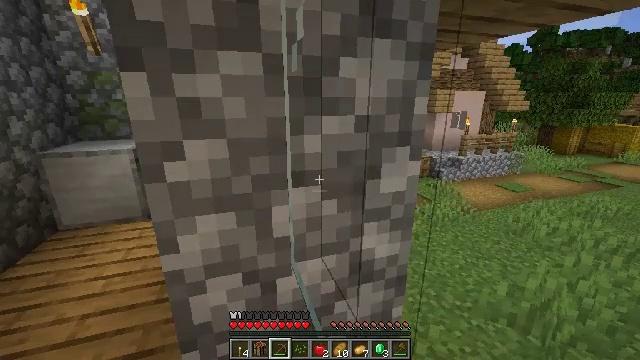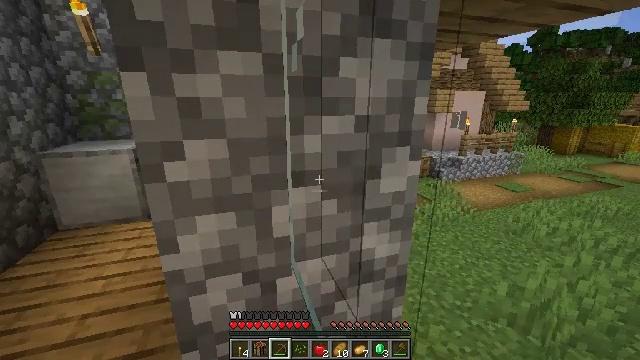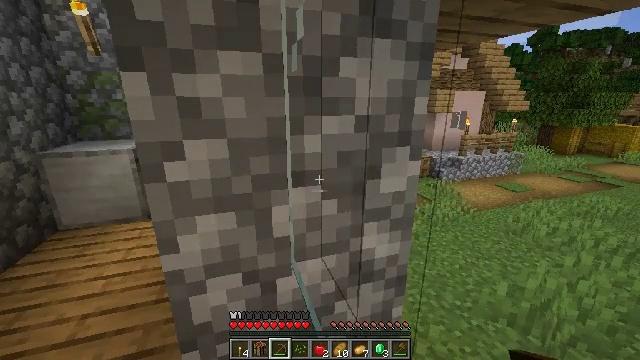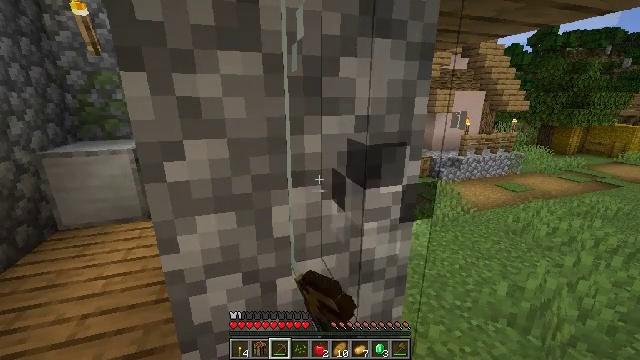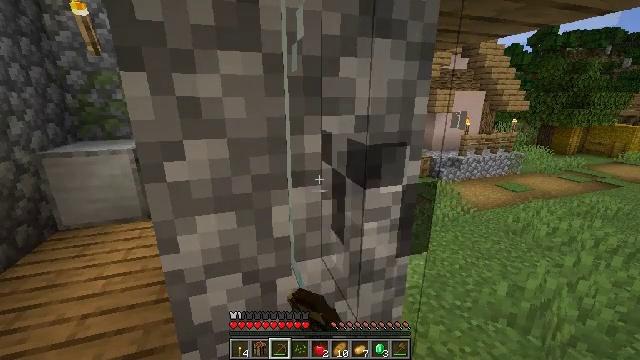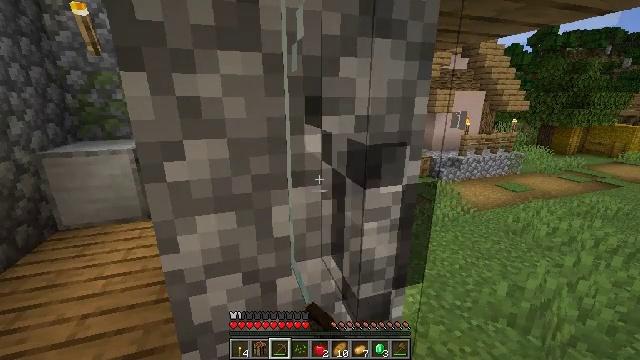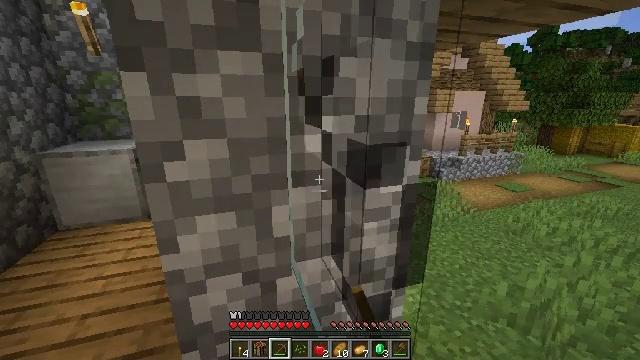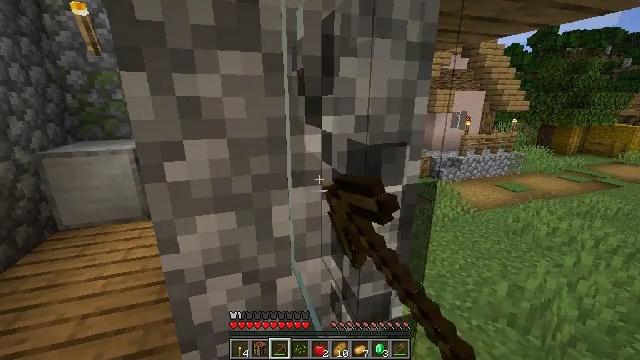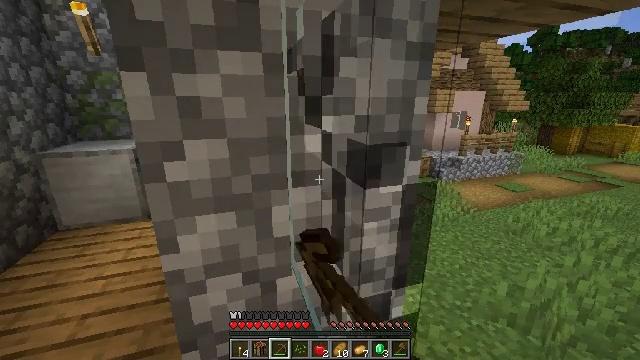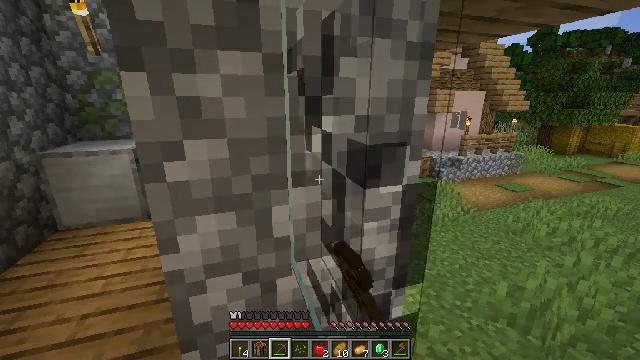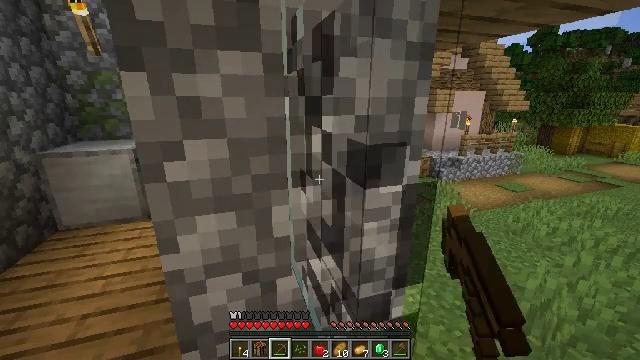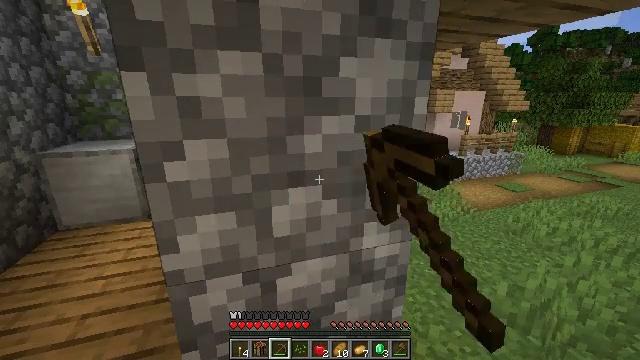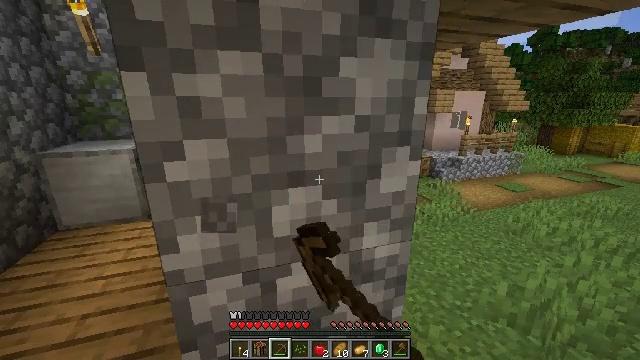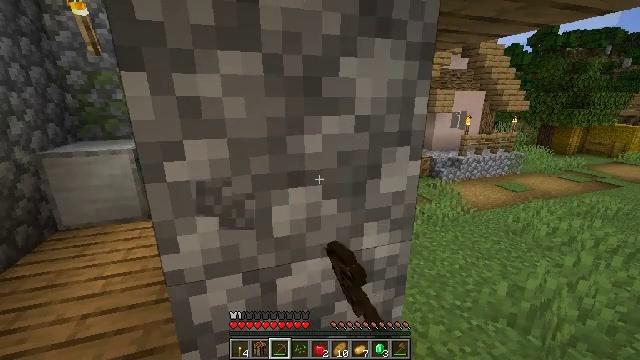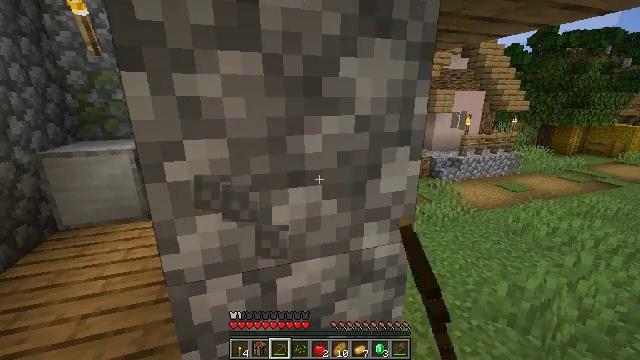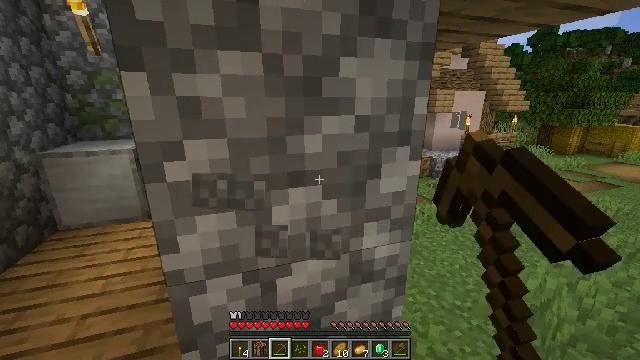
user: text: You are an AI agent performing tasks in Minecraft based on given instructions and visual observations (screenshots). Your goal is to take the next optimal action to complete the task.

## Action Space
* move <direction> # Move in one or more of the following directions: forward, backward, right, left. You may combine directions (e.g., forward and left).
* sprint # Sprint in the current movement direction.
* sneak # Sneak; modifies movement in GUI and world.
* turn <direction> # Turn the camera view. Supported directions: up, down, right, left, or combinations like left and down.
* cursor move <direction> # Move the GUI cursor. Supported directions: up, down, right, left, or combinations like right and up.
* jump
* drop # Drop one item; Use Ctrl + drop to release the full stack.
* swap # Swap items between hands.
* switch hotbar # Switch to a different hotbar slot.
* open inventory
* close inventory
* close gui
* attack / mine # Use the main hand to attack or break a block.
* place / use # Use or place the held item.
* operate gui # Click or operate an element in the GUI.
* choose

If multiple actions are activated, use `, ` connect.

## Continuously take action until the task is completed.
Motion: motion action
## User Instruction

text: Destroy the glass pane to clear a path.
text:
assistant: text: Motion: attack / mine
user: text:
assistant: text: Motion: attack / mine
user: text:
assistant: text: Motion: attack / mine
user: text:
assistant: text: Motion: attack / mine
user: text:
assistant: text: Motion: attack / mine
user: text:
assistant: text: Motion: attack / mine
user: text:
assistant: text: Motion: attack / mine
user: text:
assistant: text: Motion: attack / mine
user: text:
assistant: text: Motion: attack / mine
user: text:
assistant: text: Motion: attack / mine
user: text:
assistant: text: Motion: attack / mine
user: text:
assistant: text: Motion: attack / mine
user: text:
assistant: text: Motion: attack / mine
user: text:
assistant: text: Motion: attack / mine
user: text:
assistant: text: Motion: attack / mine
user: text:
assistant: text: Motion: attack / mine